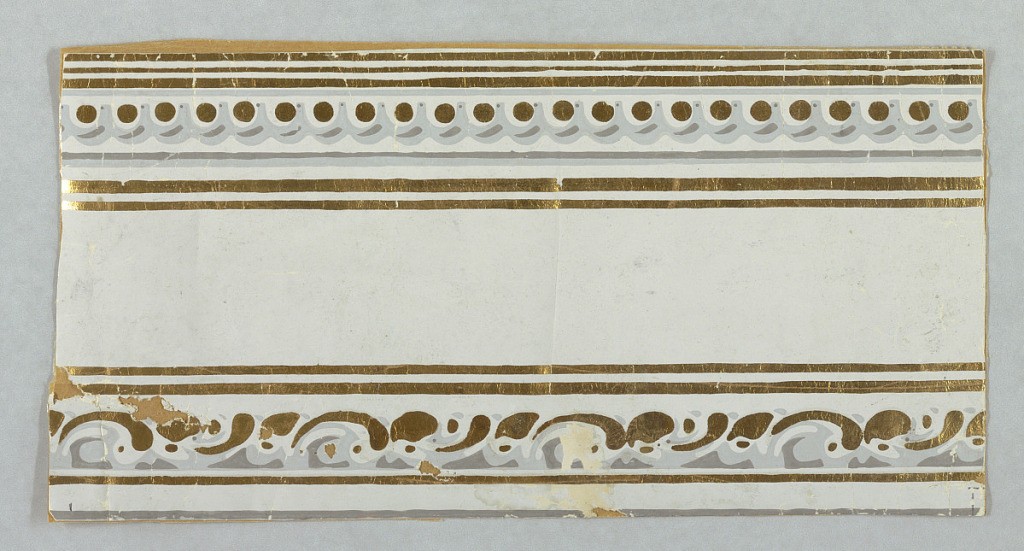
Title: Border
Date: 1900–10
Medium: Block printed on paper
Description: Horizontal rectangle. Architectural molding, upper edge with scrolls, lower edge with arcs set with gold dots, bordered with narrow stripes of gold. Printed in gilt and grays on gray ground.